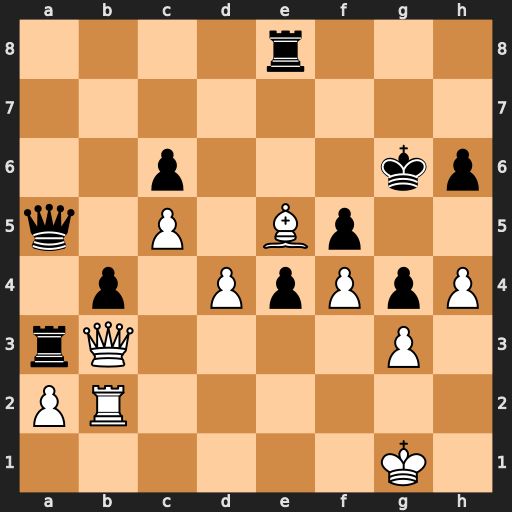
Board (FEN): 4r3/8/2p3kp/q1P1Bp2/1p1PpPpP/rQ4P1/PR6/6K1
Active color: w
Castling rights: -
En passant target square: -
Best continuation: h5+ Kh7 Qf7#